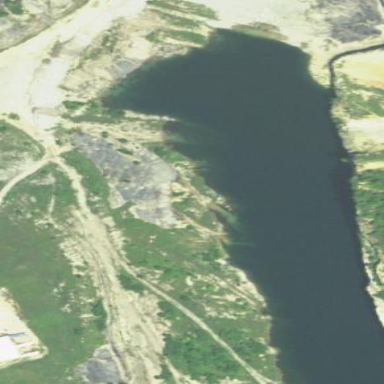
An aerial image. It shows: Quarry filled with water.